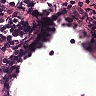
Metastatic tissue present: no